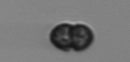
Label: Dinophyceae